Question: I have a weird problem with Visual Studio Premium 2013. VS has taken to closing the Output window after my build starts. If the window is unpinned, it briefly opens at the start of the build, and then auto-hides. If it's pinned, it briefly gets selected, and then moves to another pinned window (it usually opens the Error List window and switches to that). The one thing it always makes sure of is that it switches away from the Output window. This is a behaviour that has started recently and I have no idea why - it didn't used to, and I don't remember changing anything related to this behaviour. Here's my settings, which should cause the Output window to stay open:

I've even tried deleting the solution's '.suo' file, but this problem persists.
Can anyone tell me how to get the Output window to stay open during a build again?
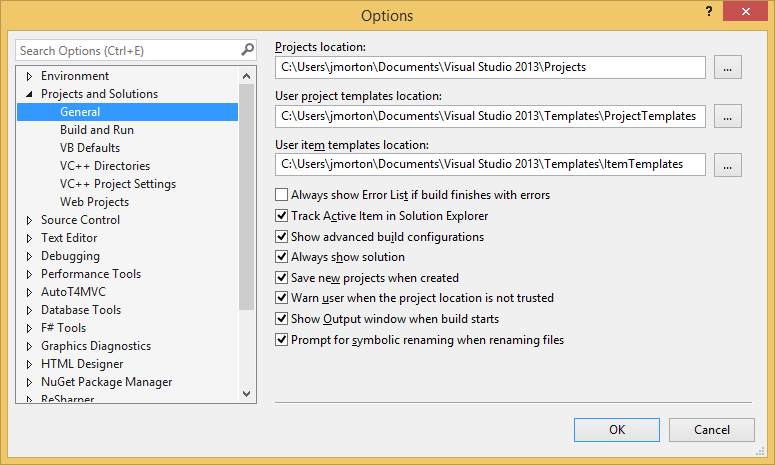
Answer: Well, I think this has something to do with the fact that the solution I'm building does a bunch of automated stuff, including the building of some '.tt' files. It's not a configuration issue in my Visual Studio because the Output window doesn't disappear when I'm building a new simple project I create from scratch, so I guess there's probably nothing I can do to stop the Output window disappearing for this project.